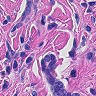
Metastatic tissue present: yes